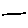
Label: line